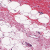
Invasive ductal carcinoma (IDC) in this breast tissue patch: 0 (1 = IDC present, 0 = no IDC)